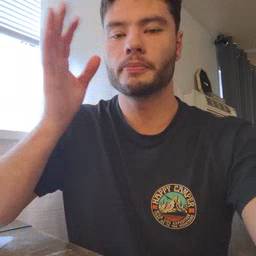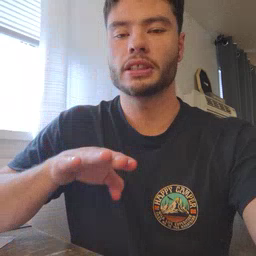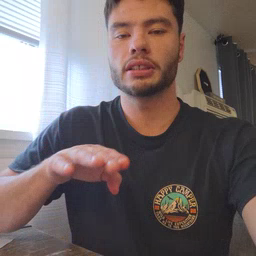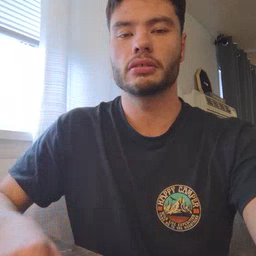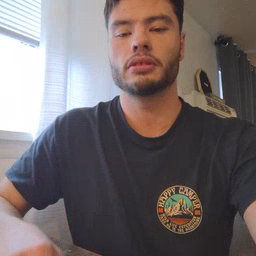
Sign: bee